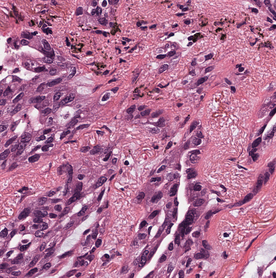
Tumor epithelial tissue: yes
Tumor-associated stroma tissue: yes
Normal tissue: no